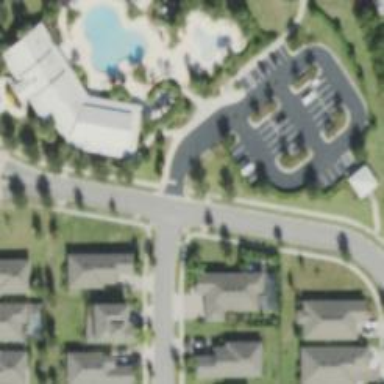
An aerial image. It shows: Footway in residential neighborhood.